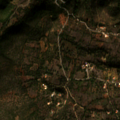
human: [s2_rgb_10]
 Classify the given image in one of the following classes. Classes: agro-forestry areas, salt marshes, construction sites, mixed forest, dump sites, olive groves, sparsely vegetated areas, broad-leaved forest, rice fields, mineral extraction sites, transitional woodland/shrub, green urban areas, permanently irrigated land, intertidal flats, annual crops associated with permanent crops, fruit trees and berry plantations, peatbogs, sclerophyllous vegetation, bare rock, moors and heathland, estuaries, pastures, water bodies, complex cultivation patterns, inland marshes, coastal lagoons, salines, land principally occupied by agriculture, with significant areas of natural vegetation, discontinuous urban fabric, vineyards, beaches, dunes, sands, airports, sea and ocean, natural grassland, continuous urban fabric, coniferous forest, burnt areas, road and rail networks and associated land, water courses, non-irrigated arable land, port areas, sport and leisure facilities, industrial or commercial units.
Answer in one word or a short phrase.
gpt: annual crops associated with permanent crops, broad-leaved forest, sclerophyllous vegetation